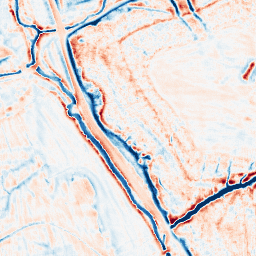
Category: edge_preserving
Decomposition family: bilateral
Decomposition parameters: d: 15
sigma_color: 50
sigma_space: 150
Upsampling method: fft_zeropad
Upsampling parameters: scale: 2
Upsampling scale: 2